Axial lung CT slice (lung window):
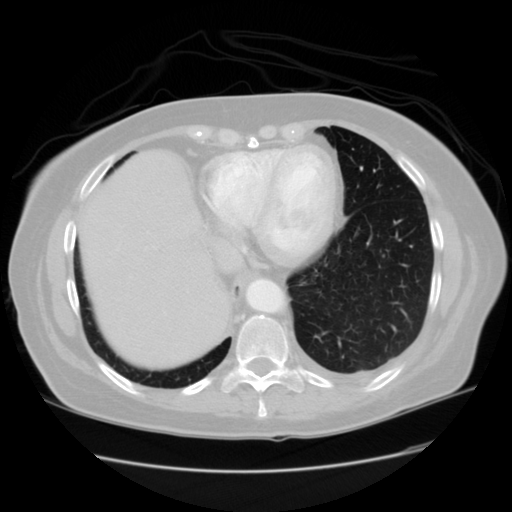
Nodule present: no